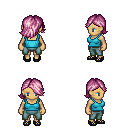
a pixel art fantasy rpg character, female body template, human, tanned skin, teal pirate shirt, teal pants, pink swoop hairstyle, ghillies, four views (front, back, left, right), 2x2 character sprite sheet, small pixel art, hard edges, no anti-aliasing